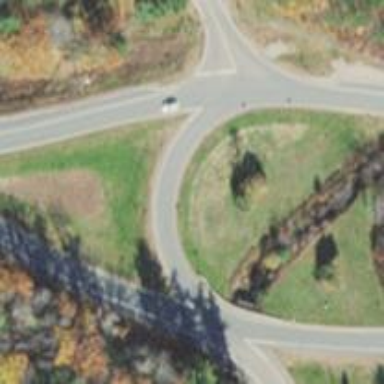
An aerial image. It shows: Secondary road with asphalt surface leading to circular junction.